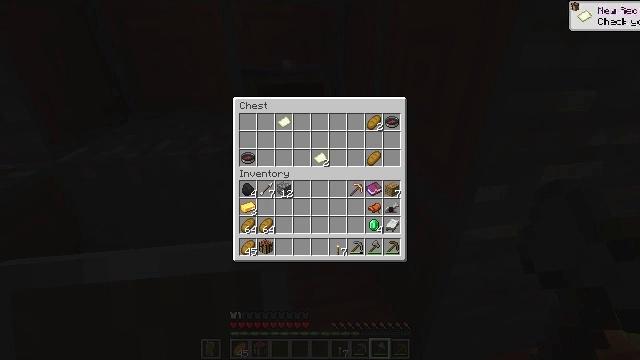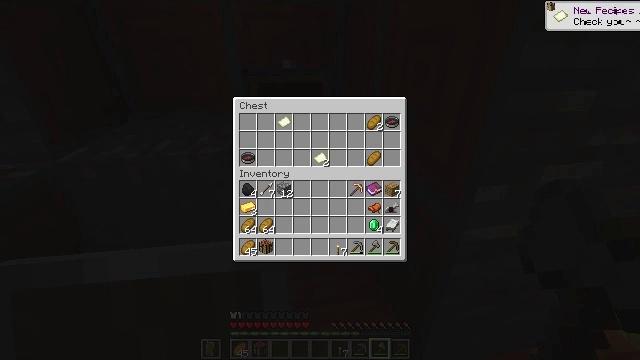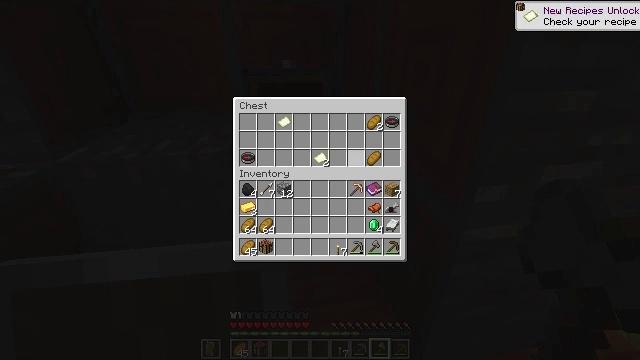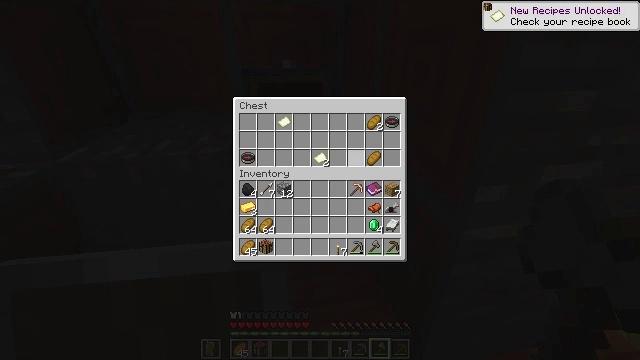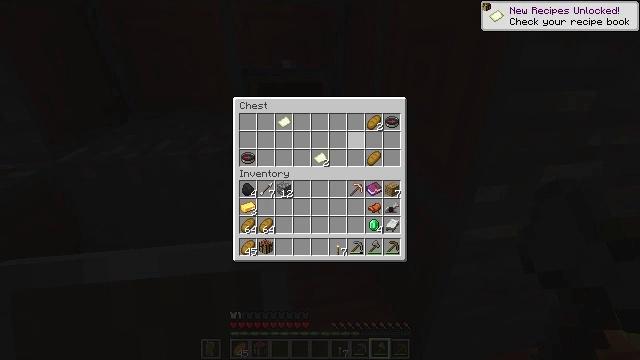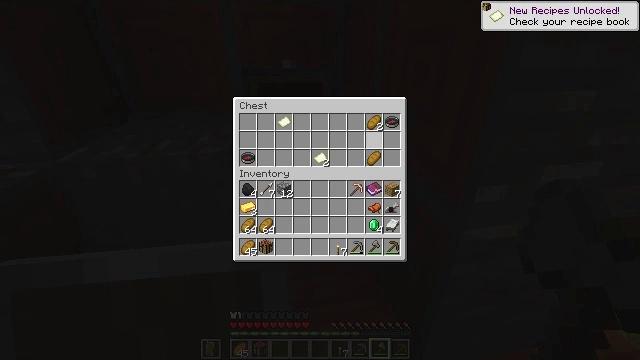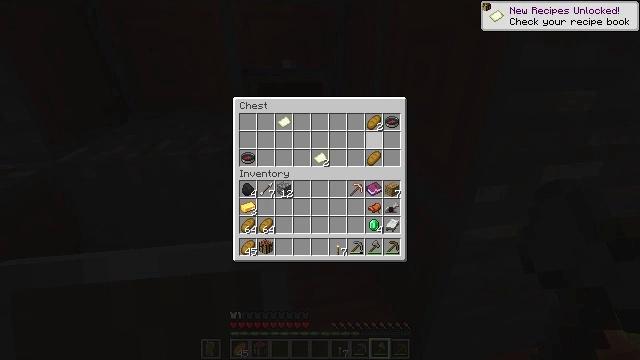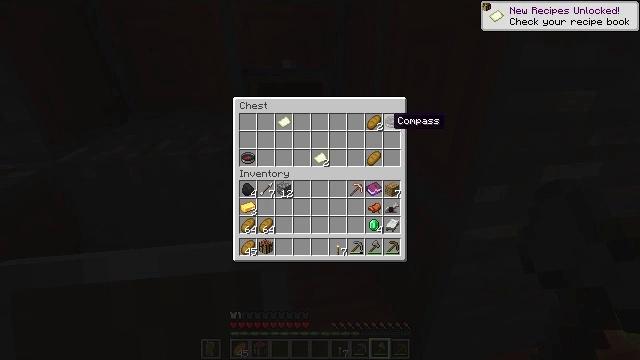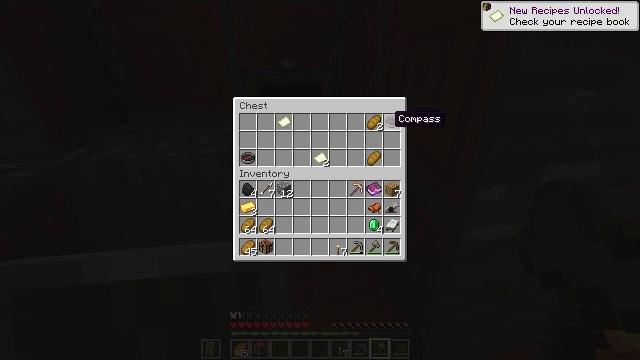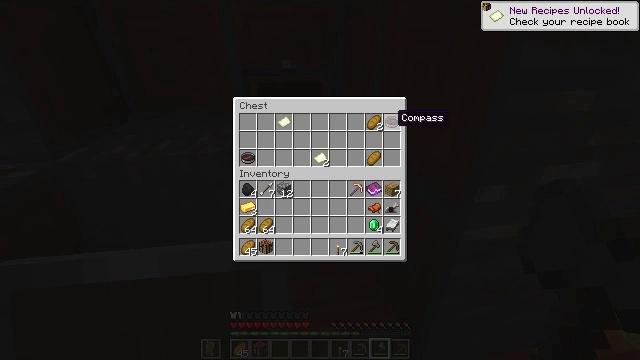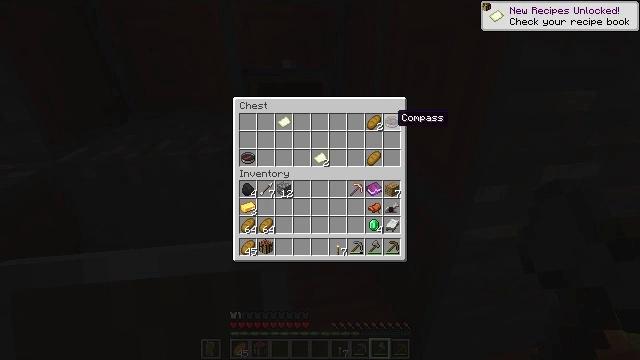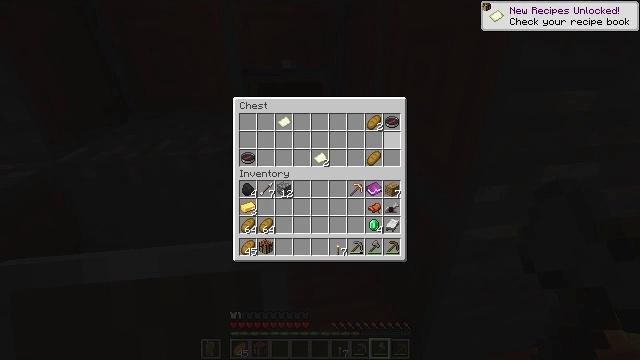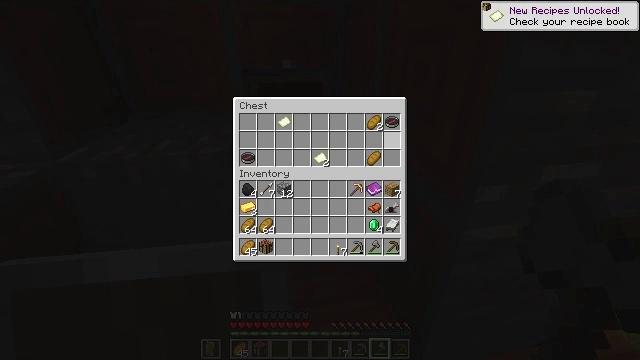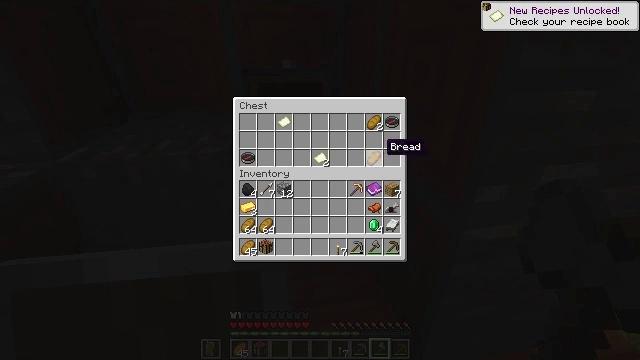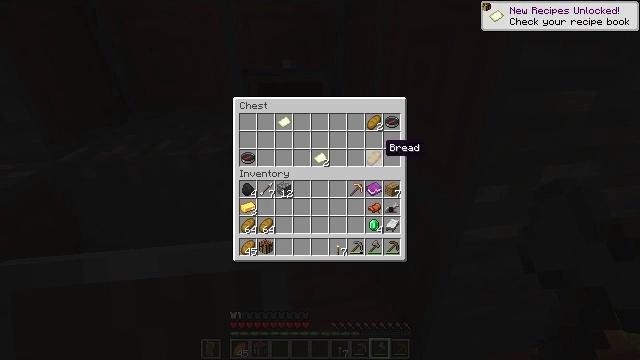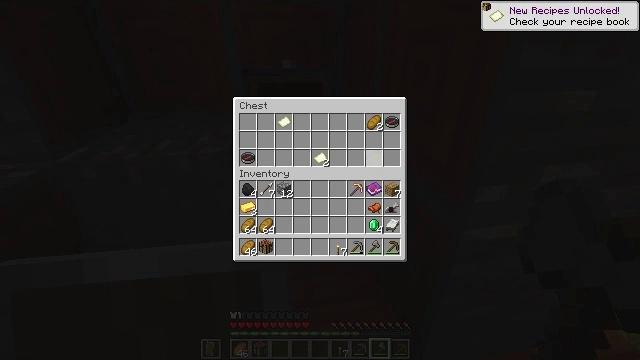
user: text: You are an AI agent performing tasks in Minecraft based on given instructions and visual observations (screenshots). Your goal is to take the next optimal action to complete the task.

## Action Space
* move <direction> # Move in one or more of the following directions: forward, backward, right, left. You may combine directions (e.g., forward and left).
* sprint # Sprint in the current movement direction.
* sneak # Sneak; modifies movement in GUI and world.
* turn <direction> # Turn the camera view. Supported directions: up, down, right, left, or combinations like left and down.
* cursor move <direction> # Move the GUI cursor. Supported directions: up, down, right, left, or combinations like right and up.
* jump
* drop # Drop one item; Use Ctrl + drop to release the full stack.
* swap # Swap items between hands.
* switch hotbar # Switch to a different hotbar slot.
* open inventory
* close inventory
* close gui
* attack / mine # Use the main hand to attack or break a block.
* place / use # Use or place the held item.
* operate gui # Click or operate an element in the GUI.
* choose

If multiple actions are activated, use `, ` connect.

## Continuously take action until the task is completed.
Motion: motion action
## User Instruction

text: Reclaim bookshelf materials.
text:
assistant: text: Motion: cursor move right
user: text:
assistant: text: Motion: sneak, cursor move right and up
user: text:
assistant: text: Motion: sneak, cursor move up
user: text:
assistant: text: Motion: sneak
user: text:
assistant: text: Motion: sneak, cursor move right
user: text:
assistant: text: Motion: sneak, cursor move right
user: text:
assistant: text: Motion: sneak
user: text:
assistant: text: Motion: sneak
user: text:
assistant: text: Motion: sneak
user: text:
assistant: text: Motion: sneak
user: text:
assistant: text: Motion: sneak, cursor move down
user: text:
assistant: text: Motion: sneak, cursor move down
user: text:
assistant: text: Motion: sneak, cursor move down
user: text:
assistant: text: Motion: sneak
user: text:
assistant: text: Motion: sneak, operate gui
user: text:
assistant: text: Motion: sneak, operate gui
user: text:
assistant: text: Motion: sneak, cursor move up
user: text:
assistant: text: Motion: sneak
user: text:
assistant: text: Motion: sneak, operate gui
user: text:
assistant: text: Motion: sneak, operate gui
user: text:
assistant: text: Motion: sneak
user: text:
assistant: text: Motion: sneak
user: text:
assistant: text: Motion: sneak, cursor move right
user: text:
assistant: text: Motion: sneak
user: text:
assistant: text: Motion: sneak
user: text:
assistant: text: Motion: sneak
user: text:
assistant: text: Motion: sneak
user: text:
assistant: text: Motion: sneak
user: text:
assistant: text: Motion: sneak
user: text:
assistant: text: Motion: sneak